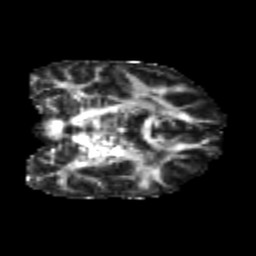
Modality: FA
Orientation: coronal
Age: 22
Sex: male
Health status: healthy
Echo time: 0.074 s